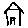
Label: house